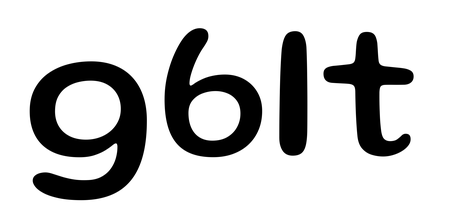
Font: Gluten_Regular